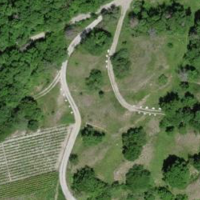
EUNIS habitat code: 40
Species observed at this site:
Anacamptis morio
Anacamptis pyramidalis
Orthetrum cancellatum